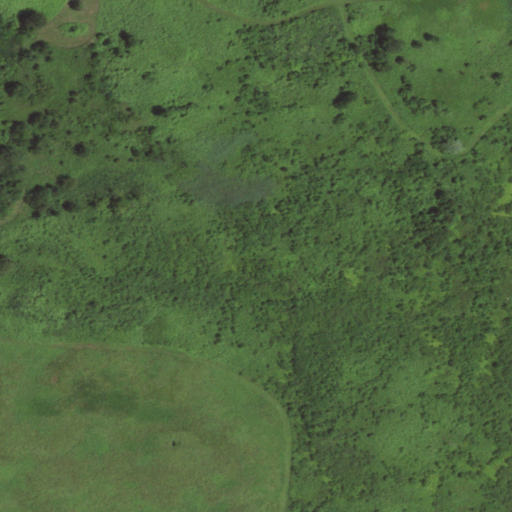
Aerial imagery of plain(s) in New York named Eastern Plain containing deciduous forest, grassland, shrub, barren land, herbaceous wetlands, and mixed forest